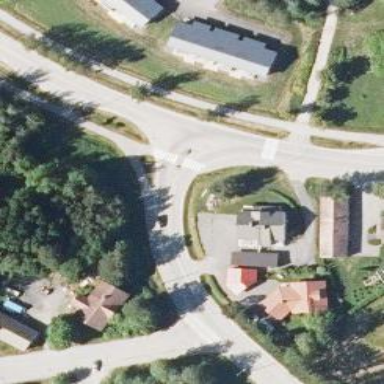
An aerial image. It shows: Crossing on asphalt cycleway.